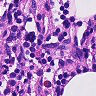
Metastatic tissue present: no